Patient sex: M
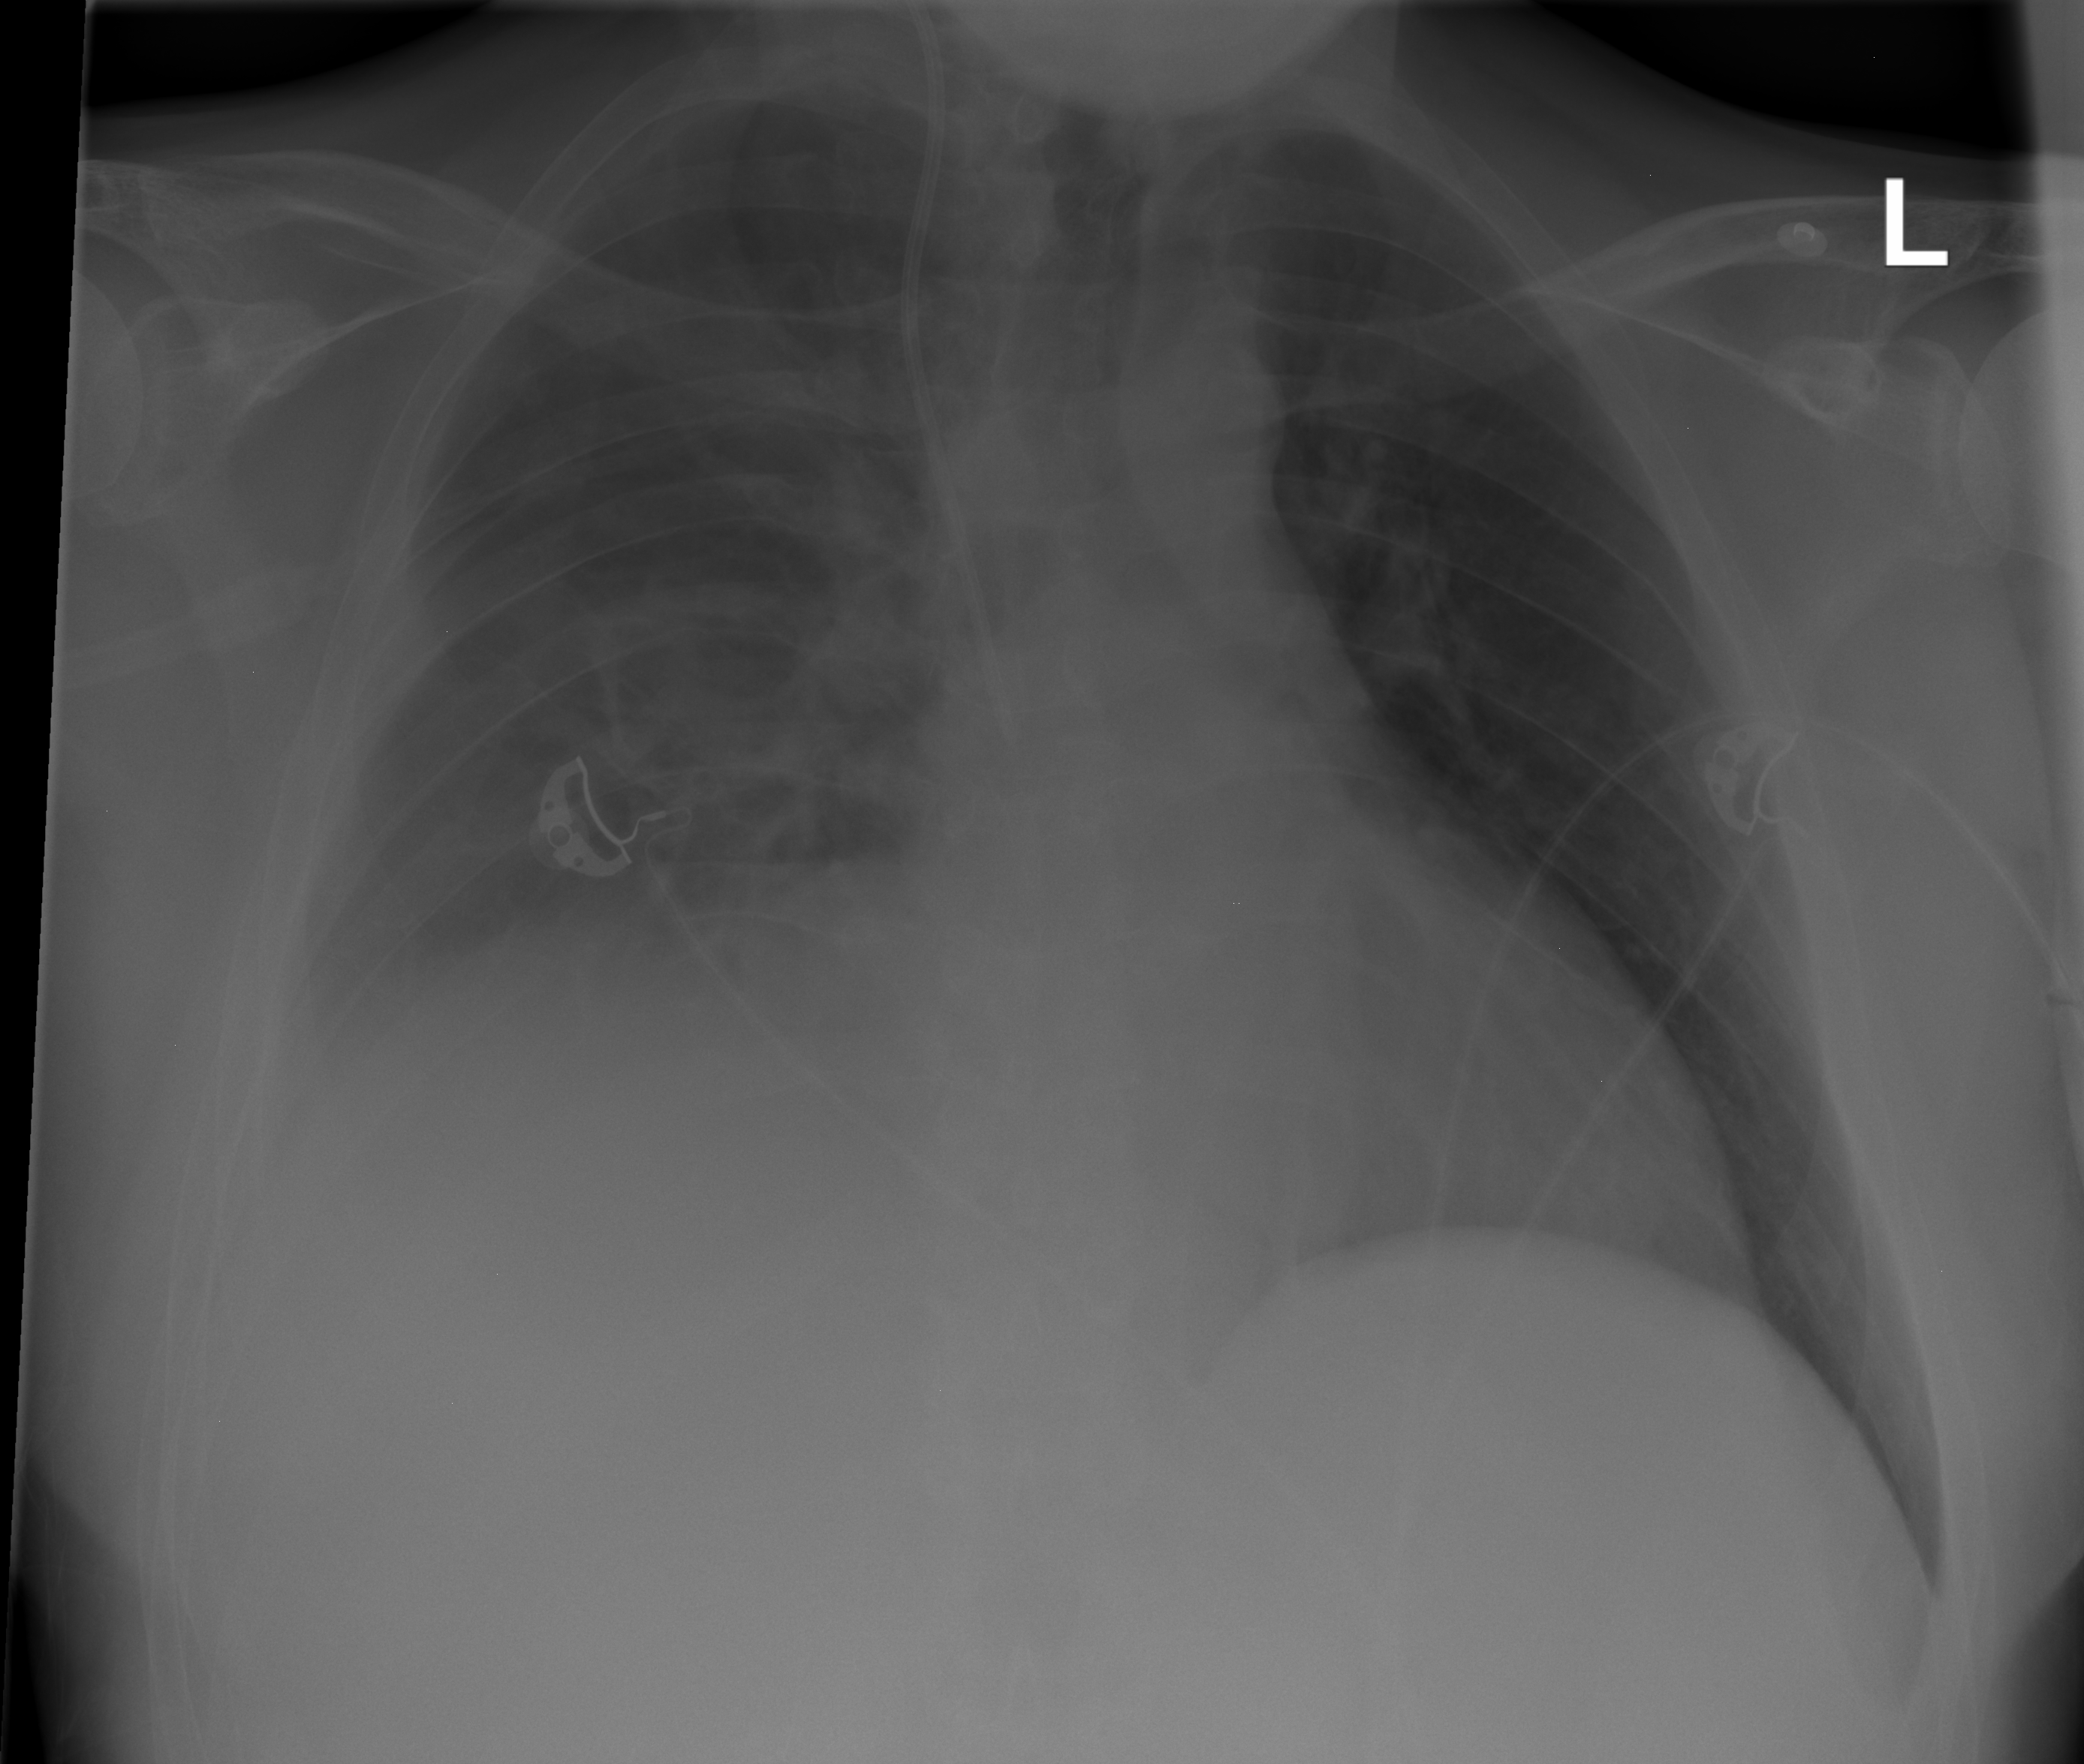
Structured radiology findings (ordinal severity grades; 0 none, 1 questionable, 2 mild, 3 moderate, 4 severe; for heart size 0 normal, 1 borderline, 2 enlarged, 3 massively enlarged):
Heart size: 2
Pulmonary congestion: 1
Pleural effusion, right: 2
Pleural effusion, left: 0
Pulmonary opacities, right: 0
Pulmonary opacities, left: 0
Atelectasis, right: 1
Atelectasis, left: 1